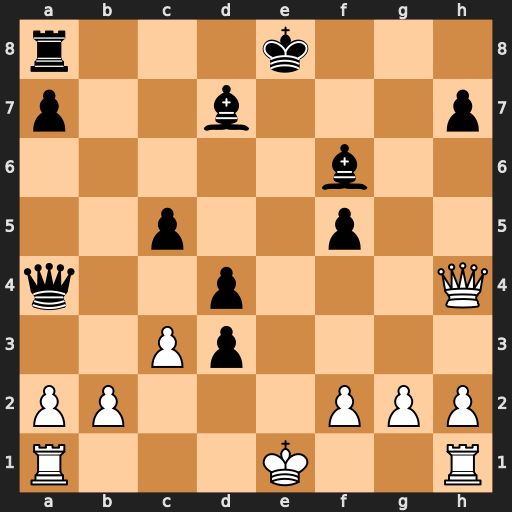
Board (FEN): r3k3/p2b3p/5b2/2p2p2/q2p3Q/2Pp4/PP3PPP/R3K2R
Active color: w
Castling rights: KQq
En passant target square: -
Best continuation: Qxf6 d2+ Kxd2